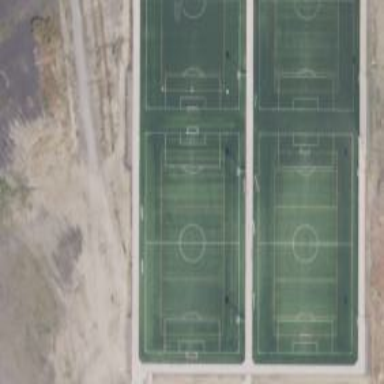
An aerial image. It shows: Soccer pitch for leisureland activities.